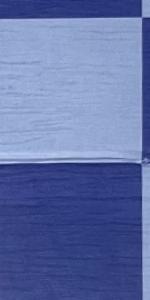
Label: Empty